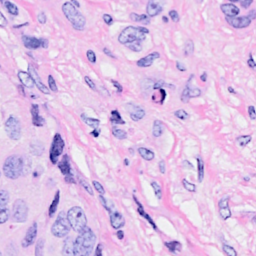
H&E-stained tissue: Breast